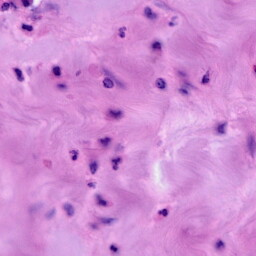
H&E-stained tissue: Breast